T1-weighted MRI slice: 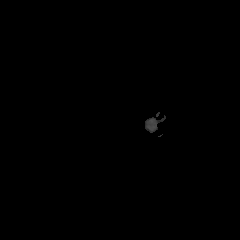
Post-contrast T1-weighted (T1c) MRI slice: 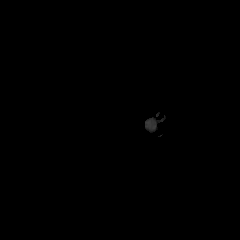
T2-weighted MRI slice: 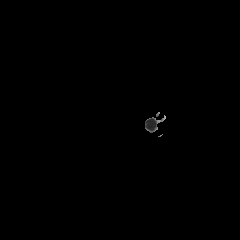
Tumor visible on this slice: no